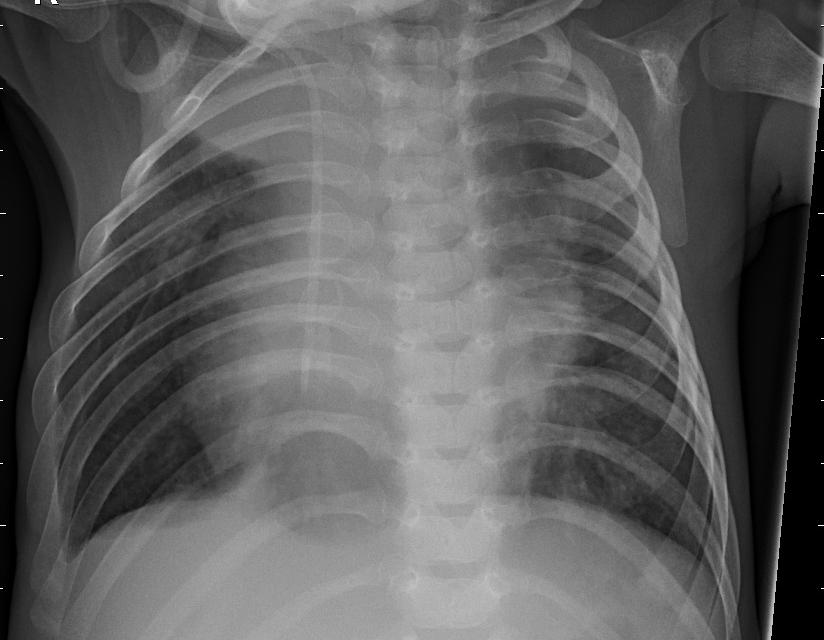
Diagnosis: PNEUMONIA